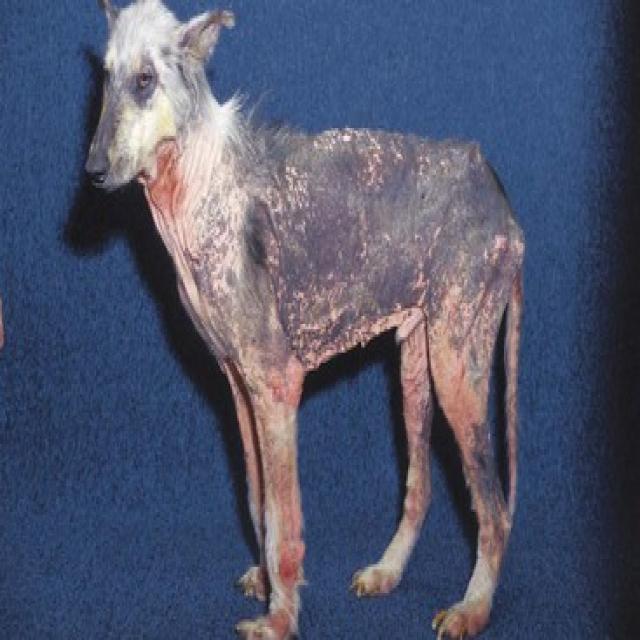
Canine fungal skin infection — characterized by alopecia, scaling, crusting, and circular lesions. Common agents include Malassezia and Candida species.